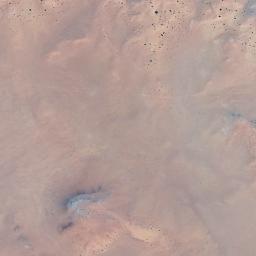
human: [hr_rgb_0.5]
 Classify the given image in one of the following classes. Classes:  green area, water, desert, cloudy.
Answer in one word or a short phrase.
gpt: desert